Question: I am somewhat new to Python, having made several scripts, but not too many serious programs. I am trying to understand where to put the functions/scripts (as well as any modules I create in the future) I have written so that they can be accessed by other programs. I've found two different Python help pages on the topic (<URL> environment variable. However, after setting PYTHONPATH as shown in the screenshot below . . .

I opened up a new Python shell and checked to see what the current directory was. Below is the output that was produced.
'''
>>> import os
>>> os.getcwd()
'C:\Program Files\Python33'
>>>
'''
Could someone please explain what I am doing wrong and how I can make it (if such a thing is possible) so that I have access to any given script I have written which I have placed in some particular folder which I choose to designate my primary working directory (or some sub-folder of such directory)? I do not want to be working from the 'C:/Program Files/Python33' directory.
If there is any more information needed, I would be happy to provide it. Just let me know.
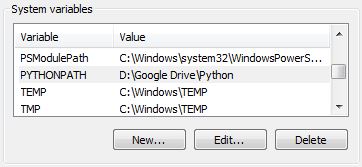
Answer: You seem to have opened interactive mode of python. I am not 100% sure, but I would actually bet my finger that 'cwd' on Windows and *NIXes is by default set to the directory the interpreter was invoked from.
So the question is how did you open your python shell ? Probably from 'C:\Program Files\Python33' or used some IDE that started it with 'cwd' being the actual direcotry where the python binary resides.
You can pretty much place your files whenever you want, and work relatively from there. However you have to adjust your 'cwd' accordingly. By any means. Usually IDEs provide some project options to set 'cwd' manually. You can run your script from some base directory. E.g.
'''
cd D:
cd D:\my_python_dirpython test.py
'''
Should work. Also not giving 'test.py' as second argument should start interactive shell and 'os.getcwd()' should give 'D:/my_python_dir' or an equivalent result.
Lastly if you are using interactive shell you can always use other 'os' function 'os.chdir(path)'.